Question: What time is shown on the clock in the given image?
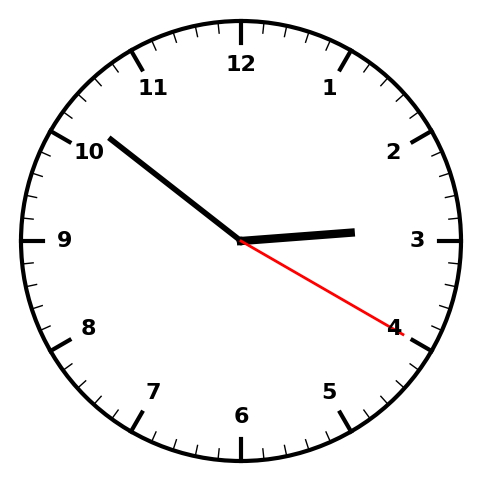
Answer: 02:51:20